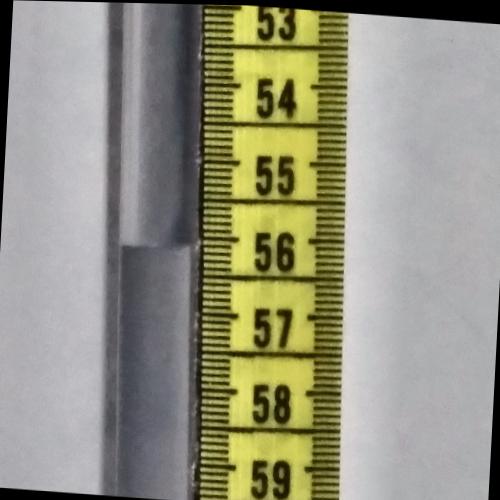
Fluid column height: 56.1 cm